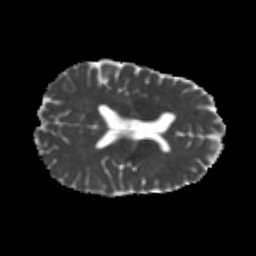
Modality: MD
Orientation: axial
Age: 26
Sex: male
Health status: healthy
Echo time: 0.074 s